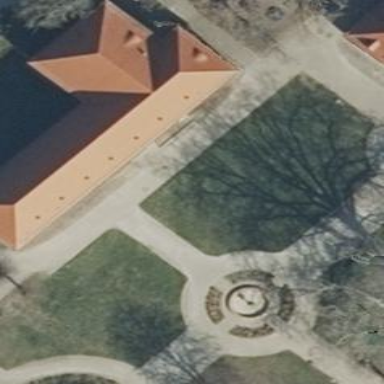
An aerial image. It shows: School building.